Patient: sex M, age 85
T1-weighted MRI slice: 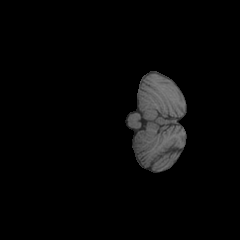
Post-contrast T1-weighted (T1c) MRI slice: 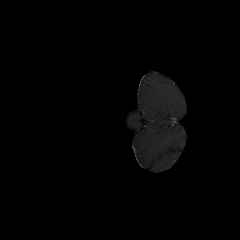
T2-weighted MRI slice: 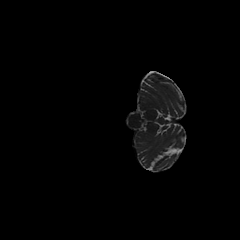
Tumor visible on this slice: no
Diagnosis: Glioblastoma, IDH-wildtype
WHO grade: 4